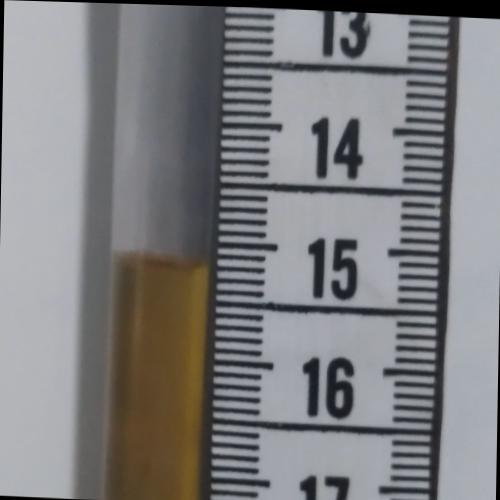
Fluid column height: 15.2 cm